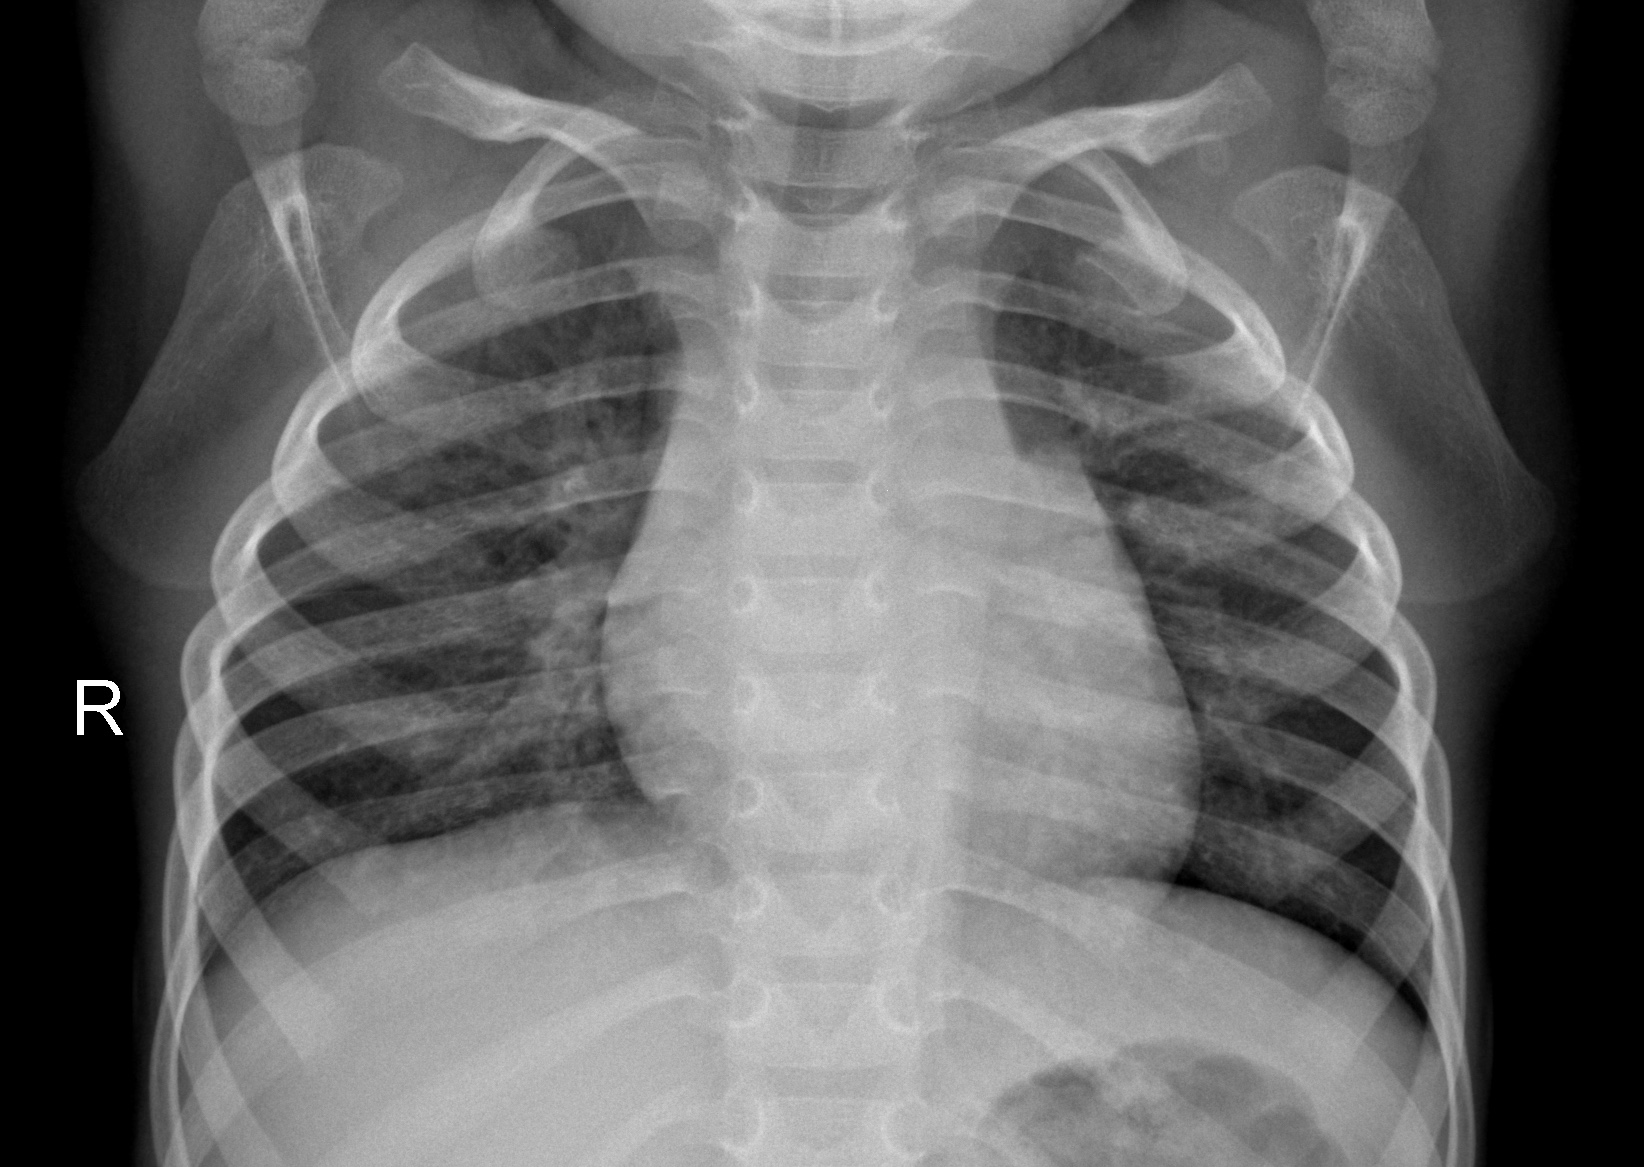
Diagnosis: NORMAL